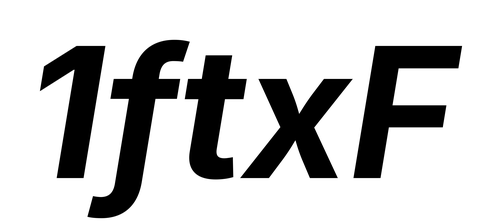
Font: Inter-Italic_Bold_Italic